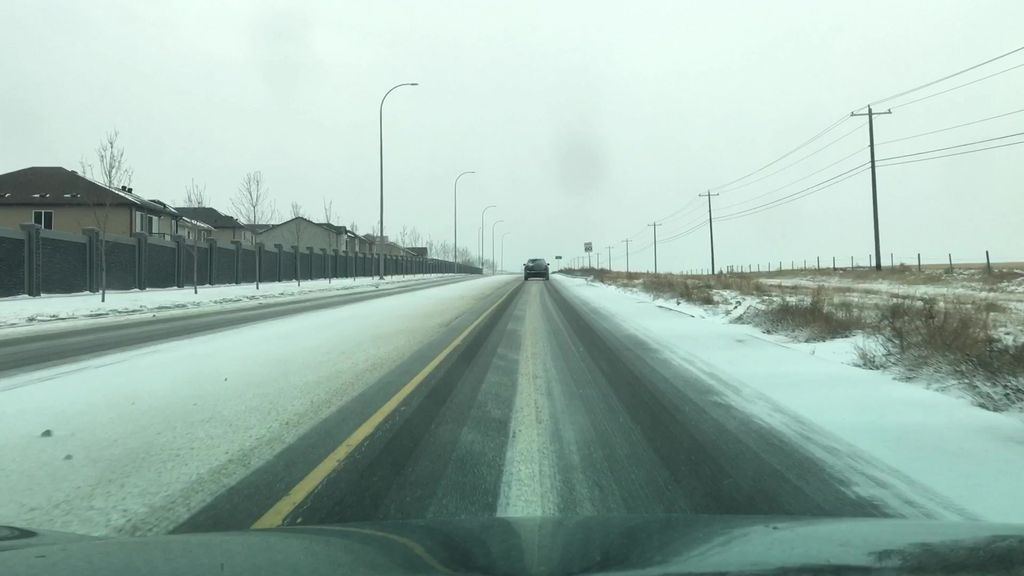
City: calgary